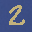
Label: 2